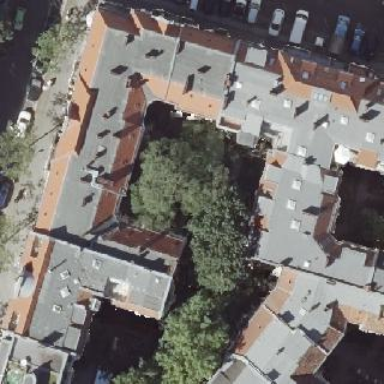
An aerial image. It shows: Building consisting of apartments with double saltbox roof shape.